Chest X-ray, PA view. Patient: 56 years old, sex M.
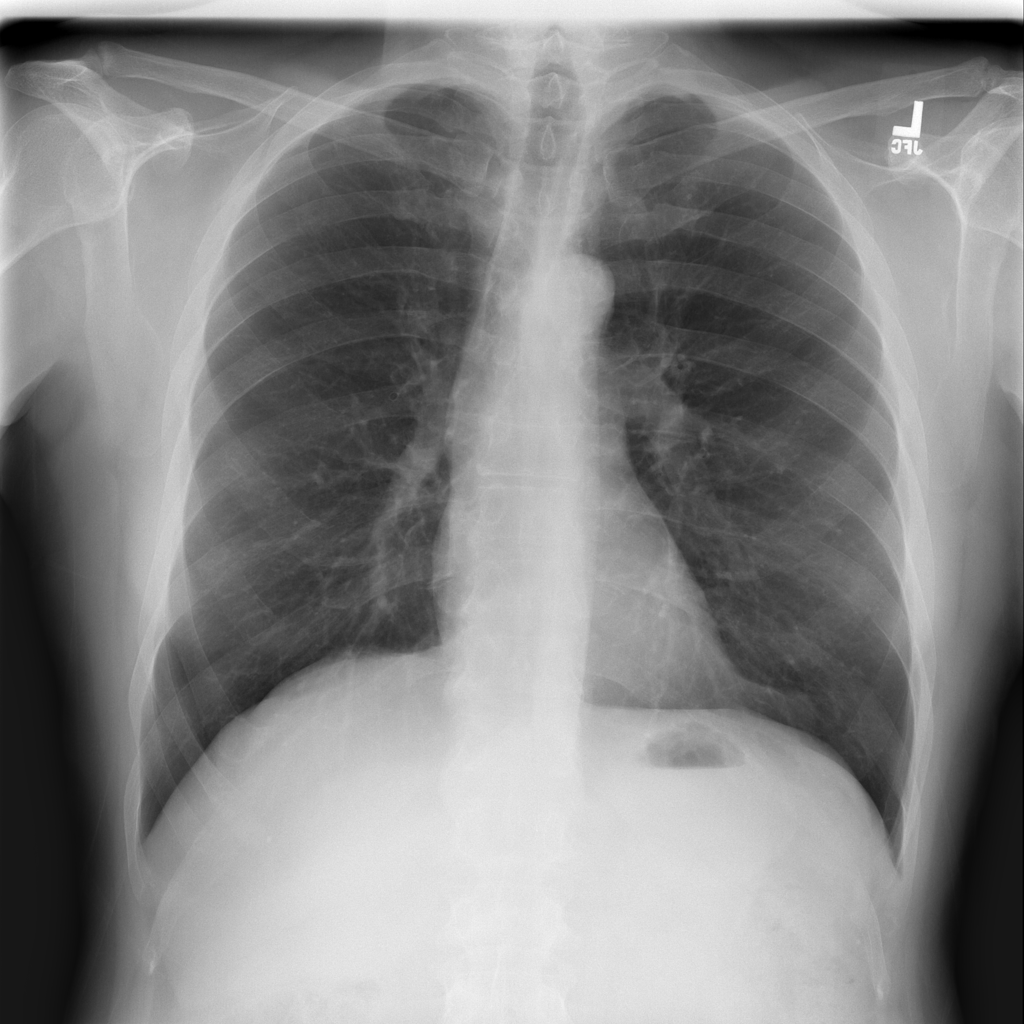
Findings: No Finding